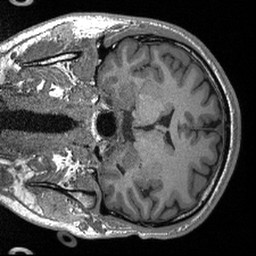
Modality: T1w
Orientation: coronal
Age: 24
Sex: male